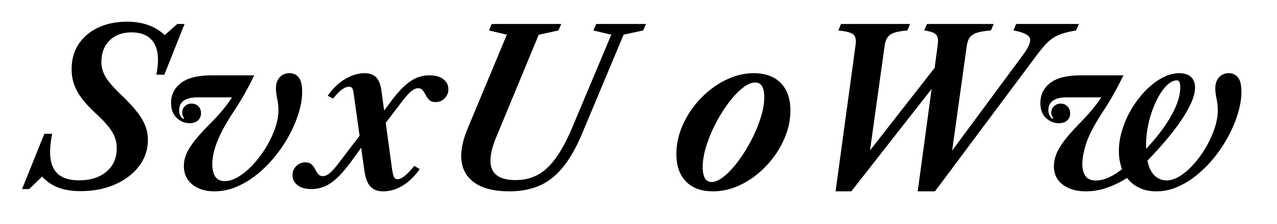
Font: LibreCaslonText-Italic_SemiBold_Italic